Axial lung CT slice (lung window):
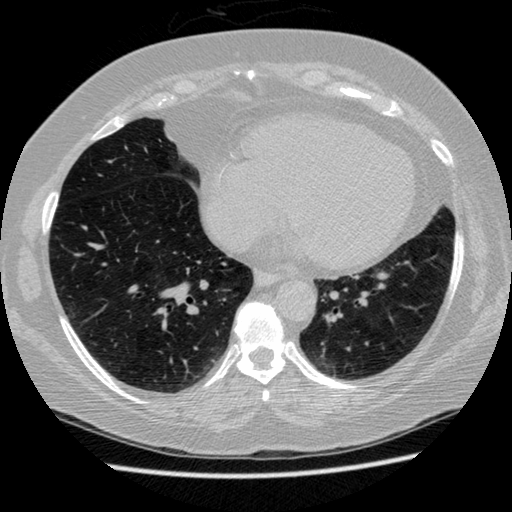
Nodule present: no